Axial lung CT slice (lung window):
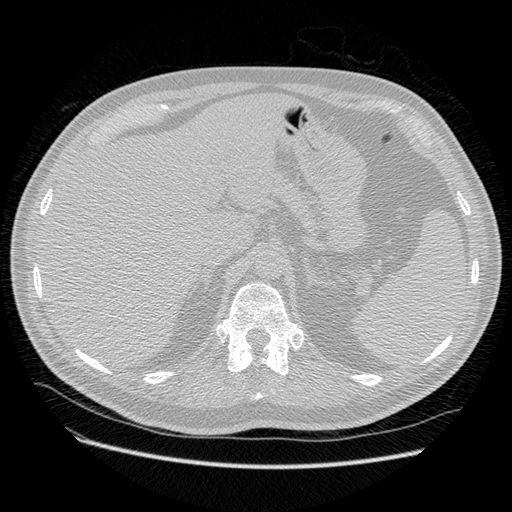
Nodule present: no